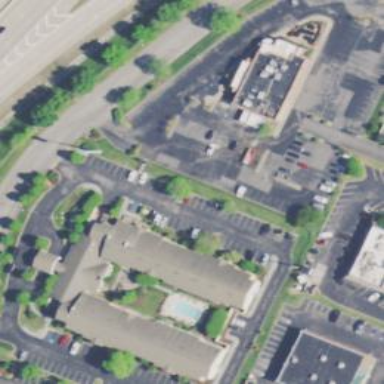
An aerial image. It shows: Hotel building.